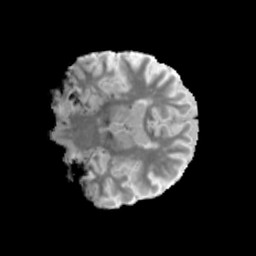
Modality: MD
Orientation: coronal
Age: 72
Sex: male
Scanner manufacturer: siemens
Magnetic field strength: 3 T
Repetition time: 3.23 s
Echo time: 0.0892 s